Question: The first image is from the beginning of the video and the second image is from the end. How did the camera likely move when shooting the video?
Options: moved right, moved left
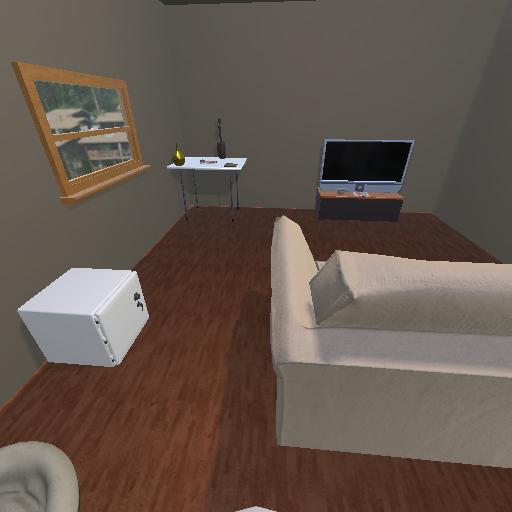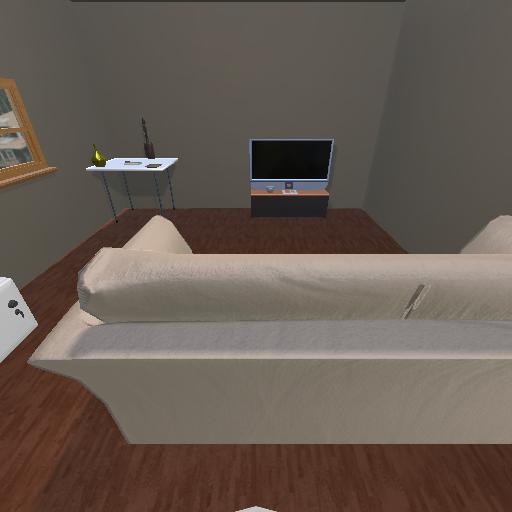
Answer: moved right